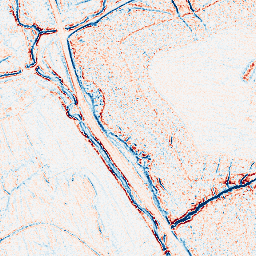
Category: edge_preserving
Decomposition family: bilateral
Decomposition parameters: d: 5
sigma_color: 150
sigma_space: 75
Upsampling method: bilinear
Upsampling parameters: scale: 8
Upsampling scale: 8